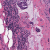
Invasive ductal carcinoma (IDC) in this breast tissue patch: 0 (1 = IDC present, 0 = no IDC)